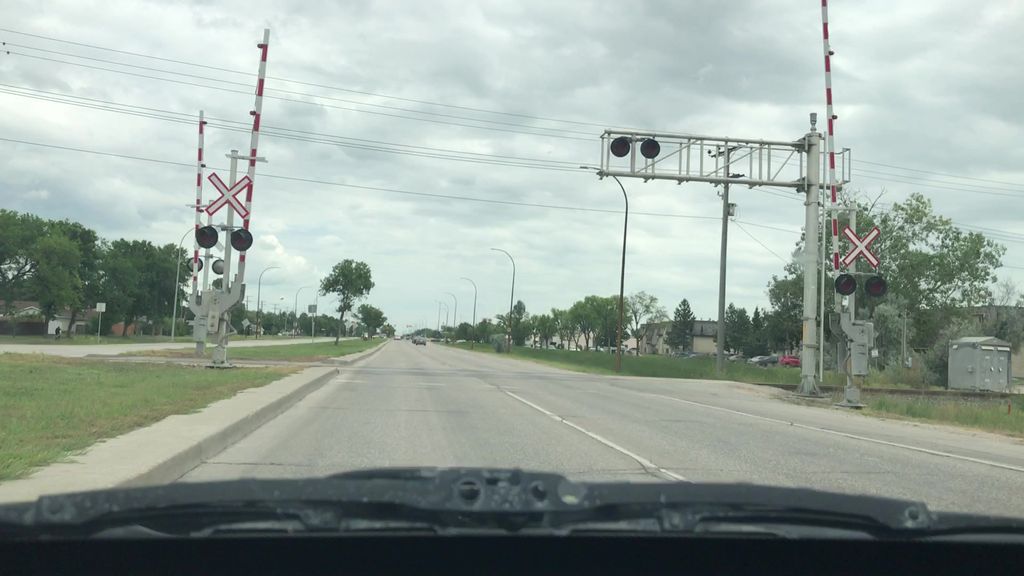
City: winnipeg